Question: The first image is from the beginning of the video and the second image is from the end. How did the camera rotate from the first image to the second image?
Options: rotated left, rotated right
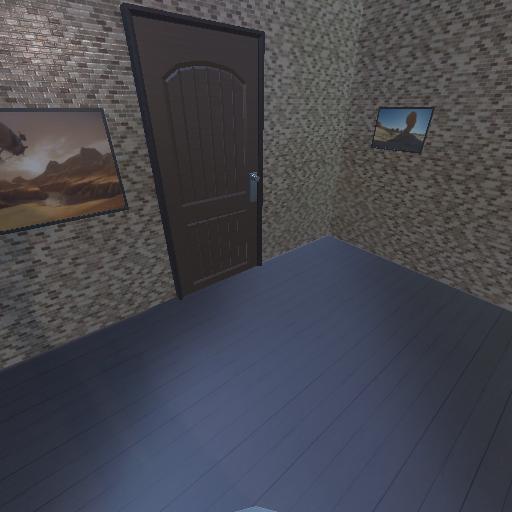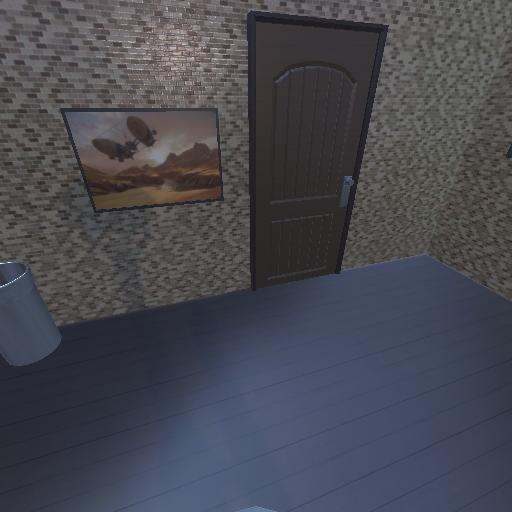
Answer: rotated left